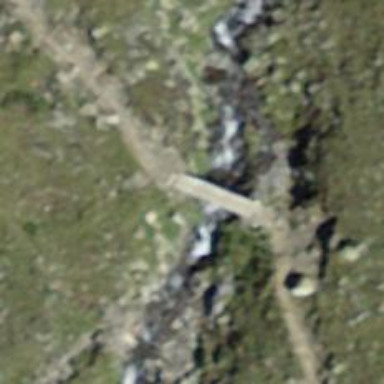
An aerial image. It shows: Excellent trail path on ground surface. The path includes bridge.